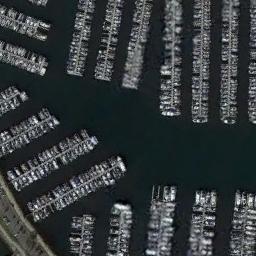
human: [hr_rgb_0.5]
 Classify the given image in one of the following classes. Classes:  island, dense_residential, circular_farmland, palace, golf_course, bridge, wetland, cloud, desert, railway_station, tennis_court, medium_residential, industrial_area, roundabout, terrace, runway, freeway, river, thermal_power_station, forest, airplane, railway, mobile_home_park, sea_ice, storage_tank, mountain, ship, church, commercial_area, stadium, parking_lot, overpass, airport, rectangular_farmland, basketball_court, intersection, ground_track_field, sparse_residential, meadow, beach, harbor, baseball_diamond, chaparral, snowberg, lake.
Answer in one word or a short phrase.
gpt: harbor